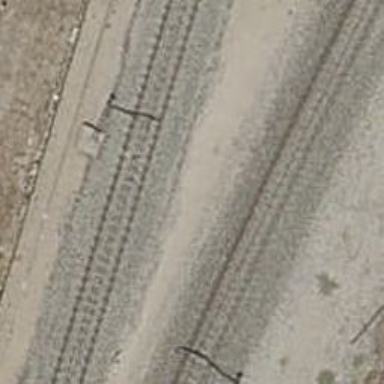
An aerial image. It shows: Railway with electrified contact lines.